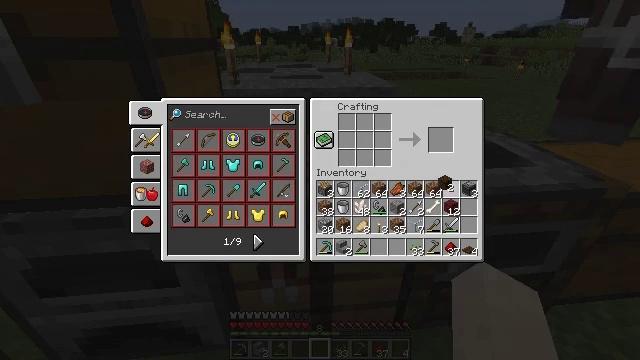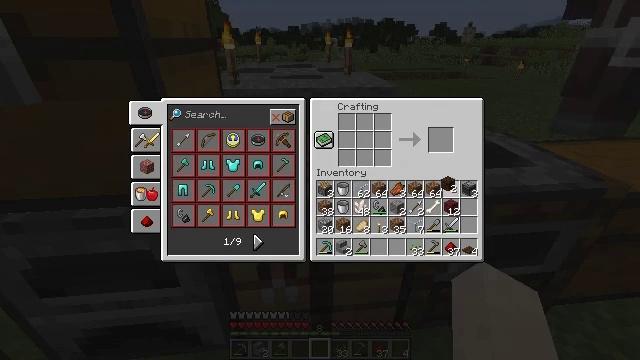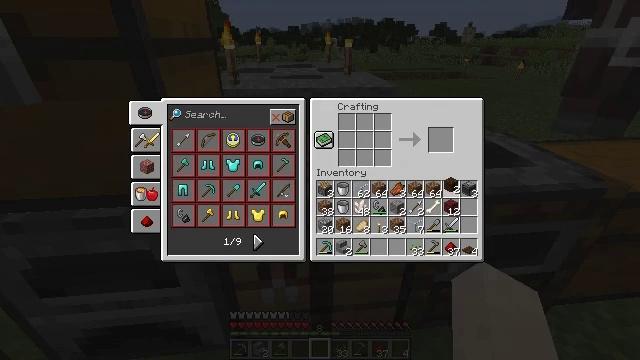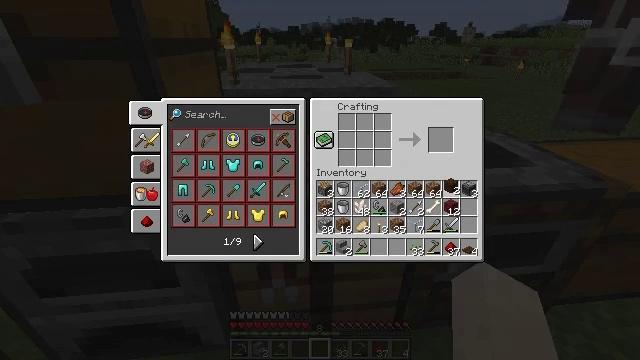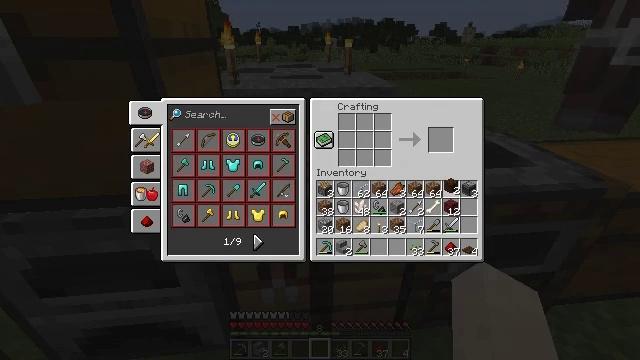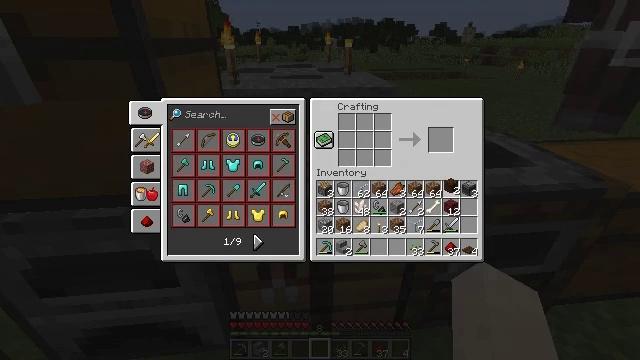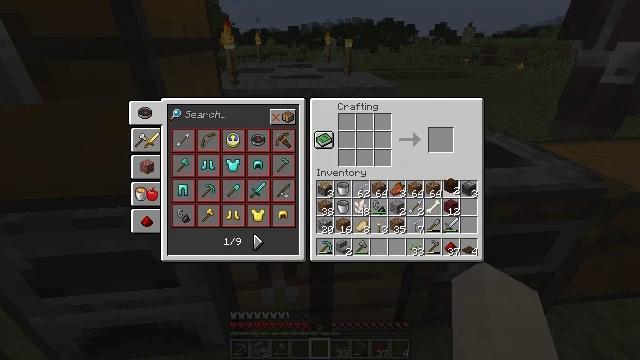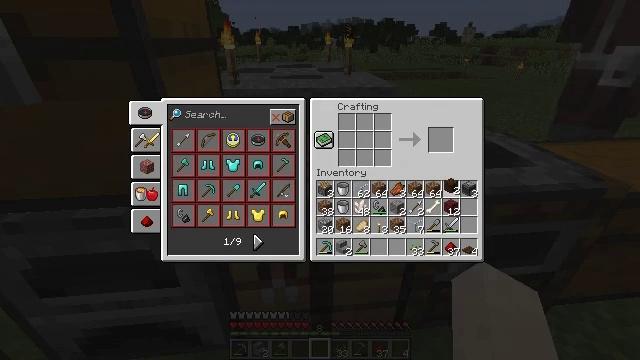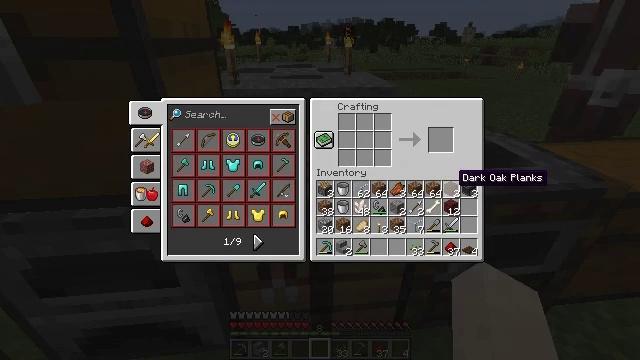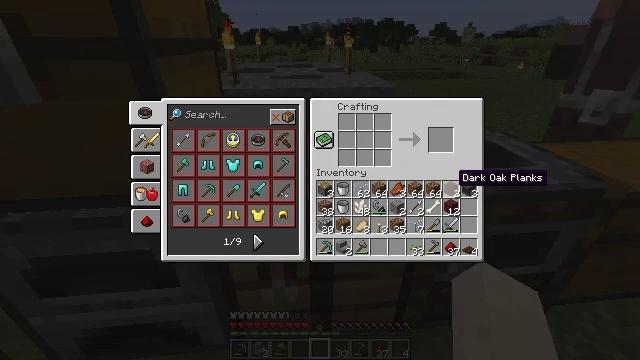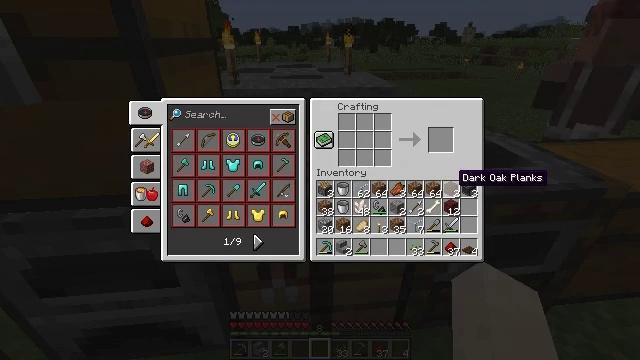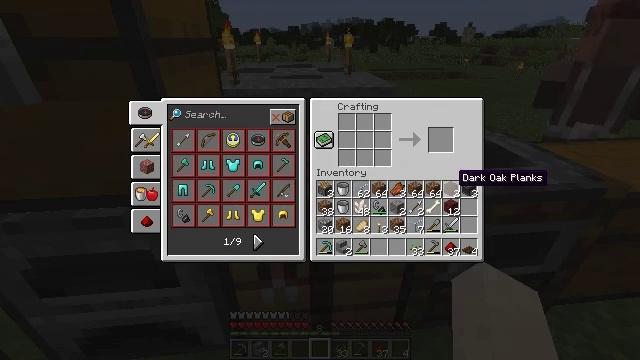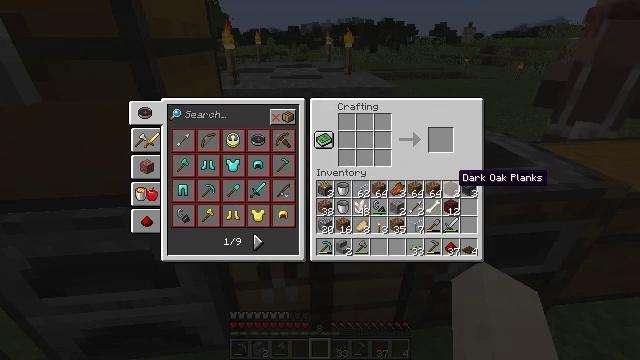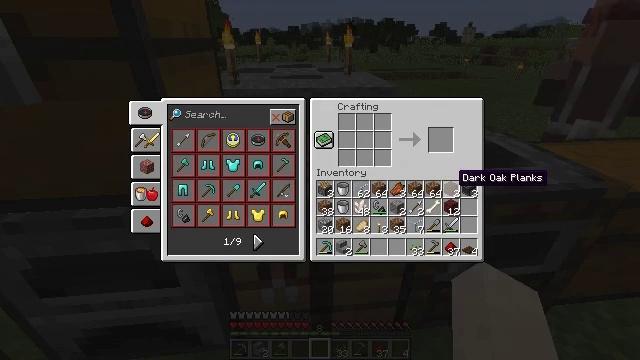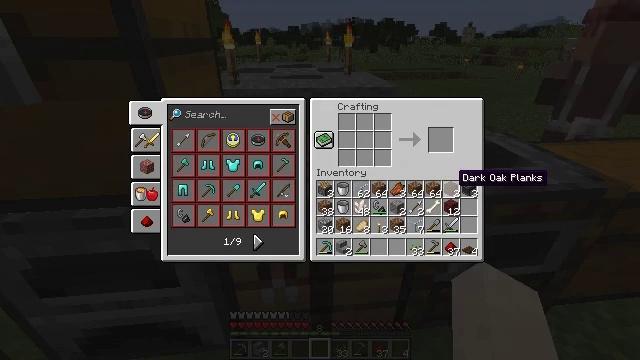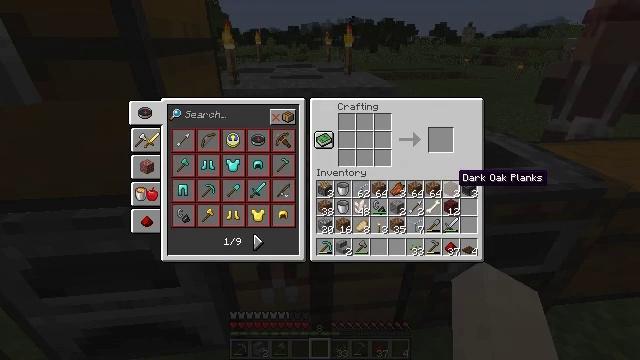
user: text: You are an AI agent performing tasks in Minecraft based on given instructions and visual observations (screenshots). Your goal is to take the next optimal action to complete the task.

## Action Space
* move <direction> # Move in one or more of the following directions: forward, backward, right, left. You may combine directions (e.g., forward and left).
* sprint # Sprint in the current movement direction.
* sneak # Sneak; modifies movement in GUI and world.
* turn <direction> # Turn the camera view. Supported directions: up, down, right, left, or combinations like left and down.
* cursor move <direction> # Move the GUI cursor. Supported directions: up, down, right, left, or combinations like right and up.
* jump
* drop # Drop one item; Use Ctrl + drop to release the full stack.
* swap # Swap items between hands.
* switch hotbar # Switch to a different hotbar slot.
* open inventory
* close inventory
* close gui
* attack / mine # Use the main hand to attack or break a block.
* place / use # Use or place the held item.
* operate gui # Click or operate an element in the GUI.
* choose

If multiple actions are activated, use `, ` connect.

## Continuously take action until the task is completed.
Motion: motion action
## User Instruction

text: Take wooden slabs to craft a composter.
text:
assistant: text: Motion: no_op
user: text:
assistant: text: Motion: no_op
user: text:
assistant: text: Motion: no_op
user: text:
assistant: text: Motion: no_op
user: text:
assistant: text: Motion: attack / mine
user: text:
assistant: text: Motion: attack / mine
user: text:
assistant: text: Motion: attack / mine
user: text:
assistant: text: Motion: no_op
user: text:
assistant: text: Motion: no_op
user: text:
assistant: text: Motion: no_op
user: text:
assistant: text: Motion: no_op
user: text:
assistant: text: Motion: no_op
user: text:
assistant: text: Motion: no_op
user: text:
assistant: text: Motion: no_op
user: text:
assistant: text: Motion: no_op
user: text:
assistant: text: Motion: no_op
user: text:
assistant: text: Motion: no_op
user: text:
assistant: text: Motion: no_op
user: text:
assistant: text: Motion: no_op
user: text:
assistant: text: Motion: no_op
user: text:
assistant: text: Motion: turn left and down
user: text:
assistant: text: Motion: turn left
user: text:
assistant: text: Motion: turn left and up
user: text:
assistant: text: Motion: turn left and up
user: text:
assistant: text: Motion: turn left
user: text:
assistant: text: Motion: turn left
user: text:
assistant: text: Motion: no_op
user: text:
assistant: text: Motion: no_op
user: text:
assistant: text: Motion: no_op
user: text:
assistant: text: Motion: turn right